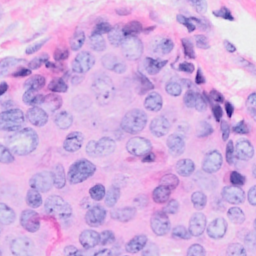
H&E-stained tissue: Breast